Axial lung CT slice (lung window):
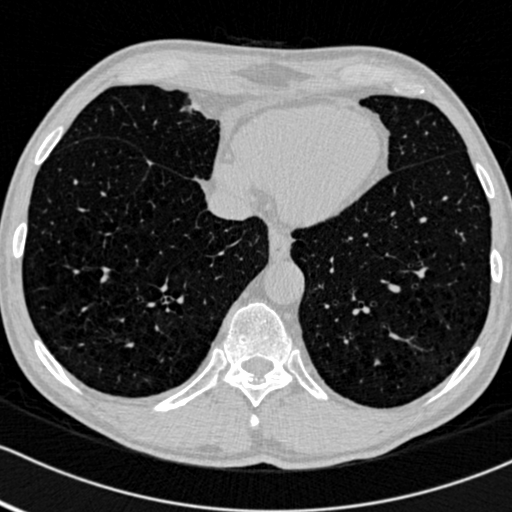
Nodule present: no